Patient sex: F
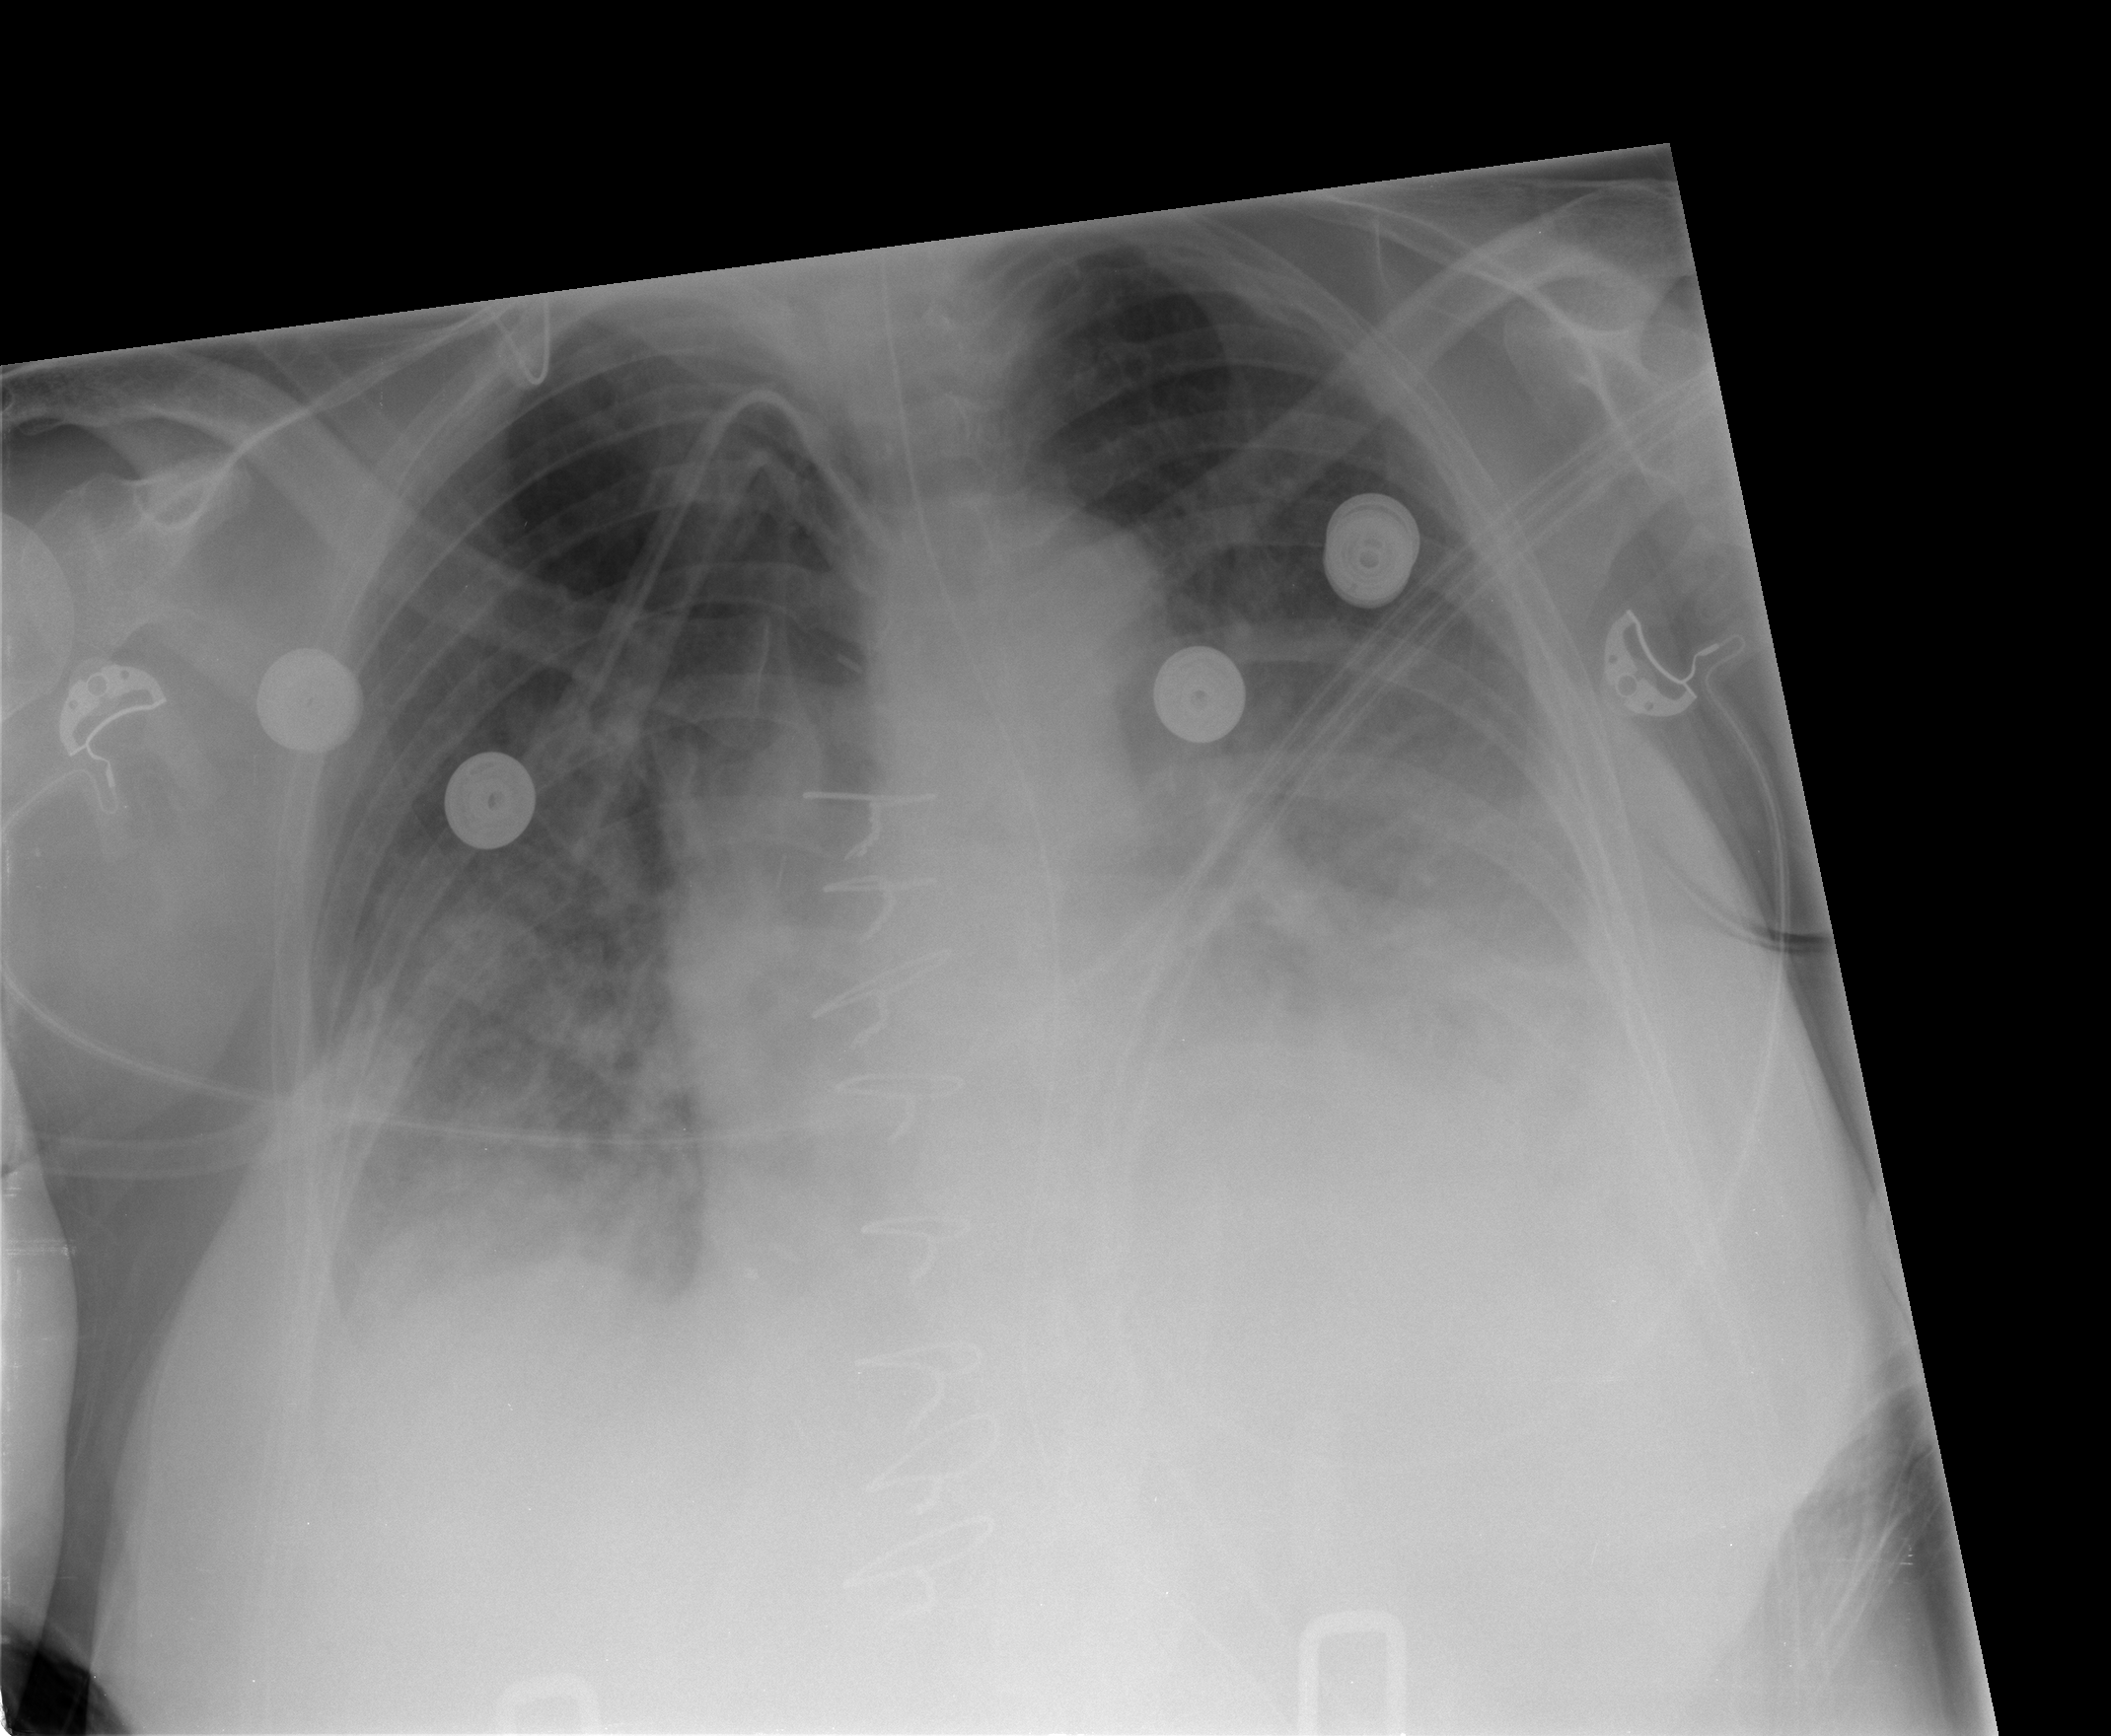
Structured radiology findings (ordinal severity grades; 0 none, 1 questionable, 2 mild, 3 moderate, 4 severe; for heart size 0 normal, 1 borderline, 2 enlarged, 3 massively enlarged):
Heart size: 1
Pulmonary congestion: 0
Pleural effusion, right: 2
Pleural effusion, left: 2
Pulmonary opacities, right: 0
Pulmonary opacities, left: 0
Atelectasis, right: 2
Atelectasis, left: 2